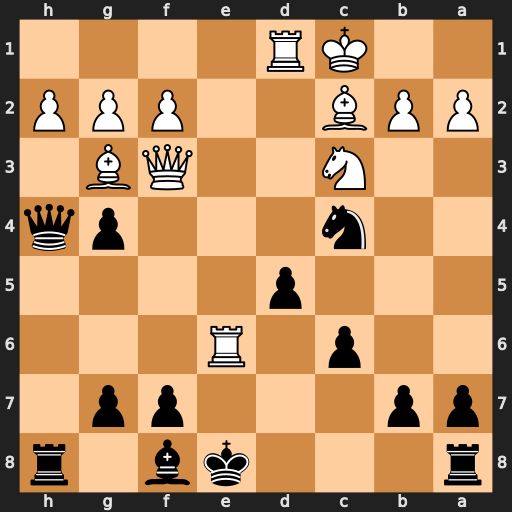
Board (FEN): r3kb1r/pp3pp1/2p1R3/3p4/2n3pq/2N2QB1/PPB2PPP/2KR4
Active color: b
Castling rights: kq
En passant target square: -
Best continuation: fxe6 Bg6+ Kd7 Qf7+ Qe7